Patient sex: M
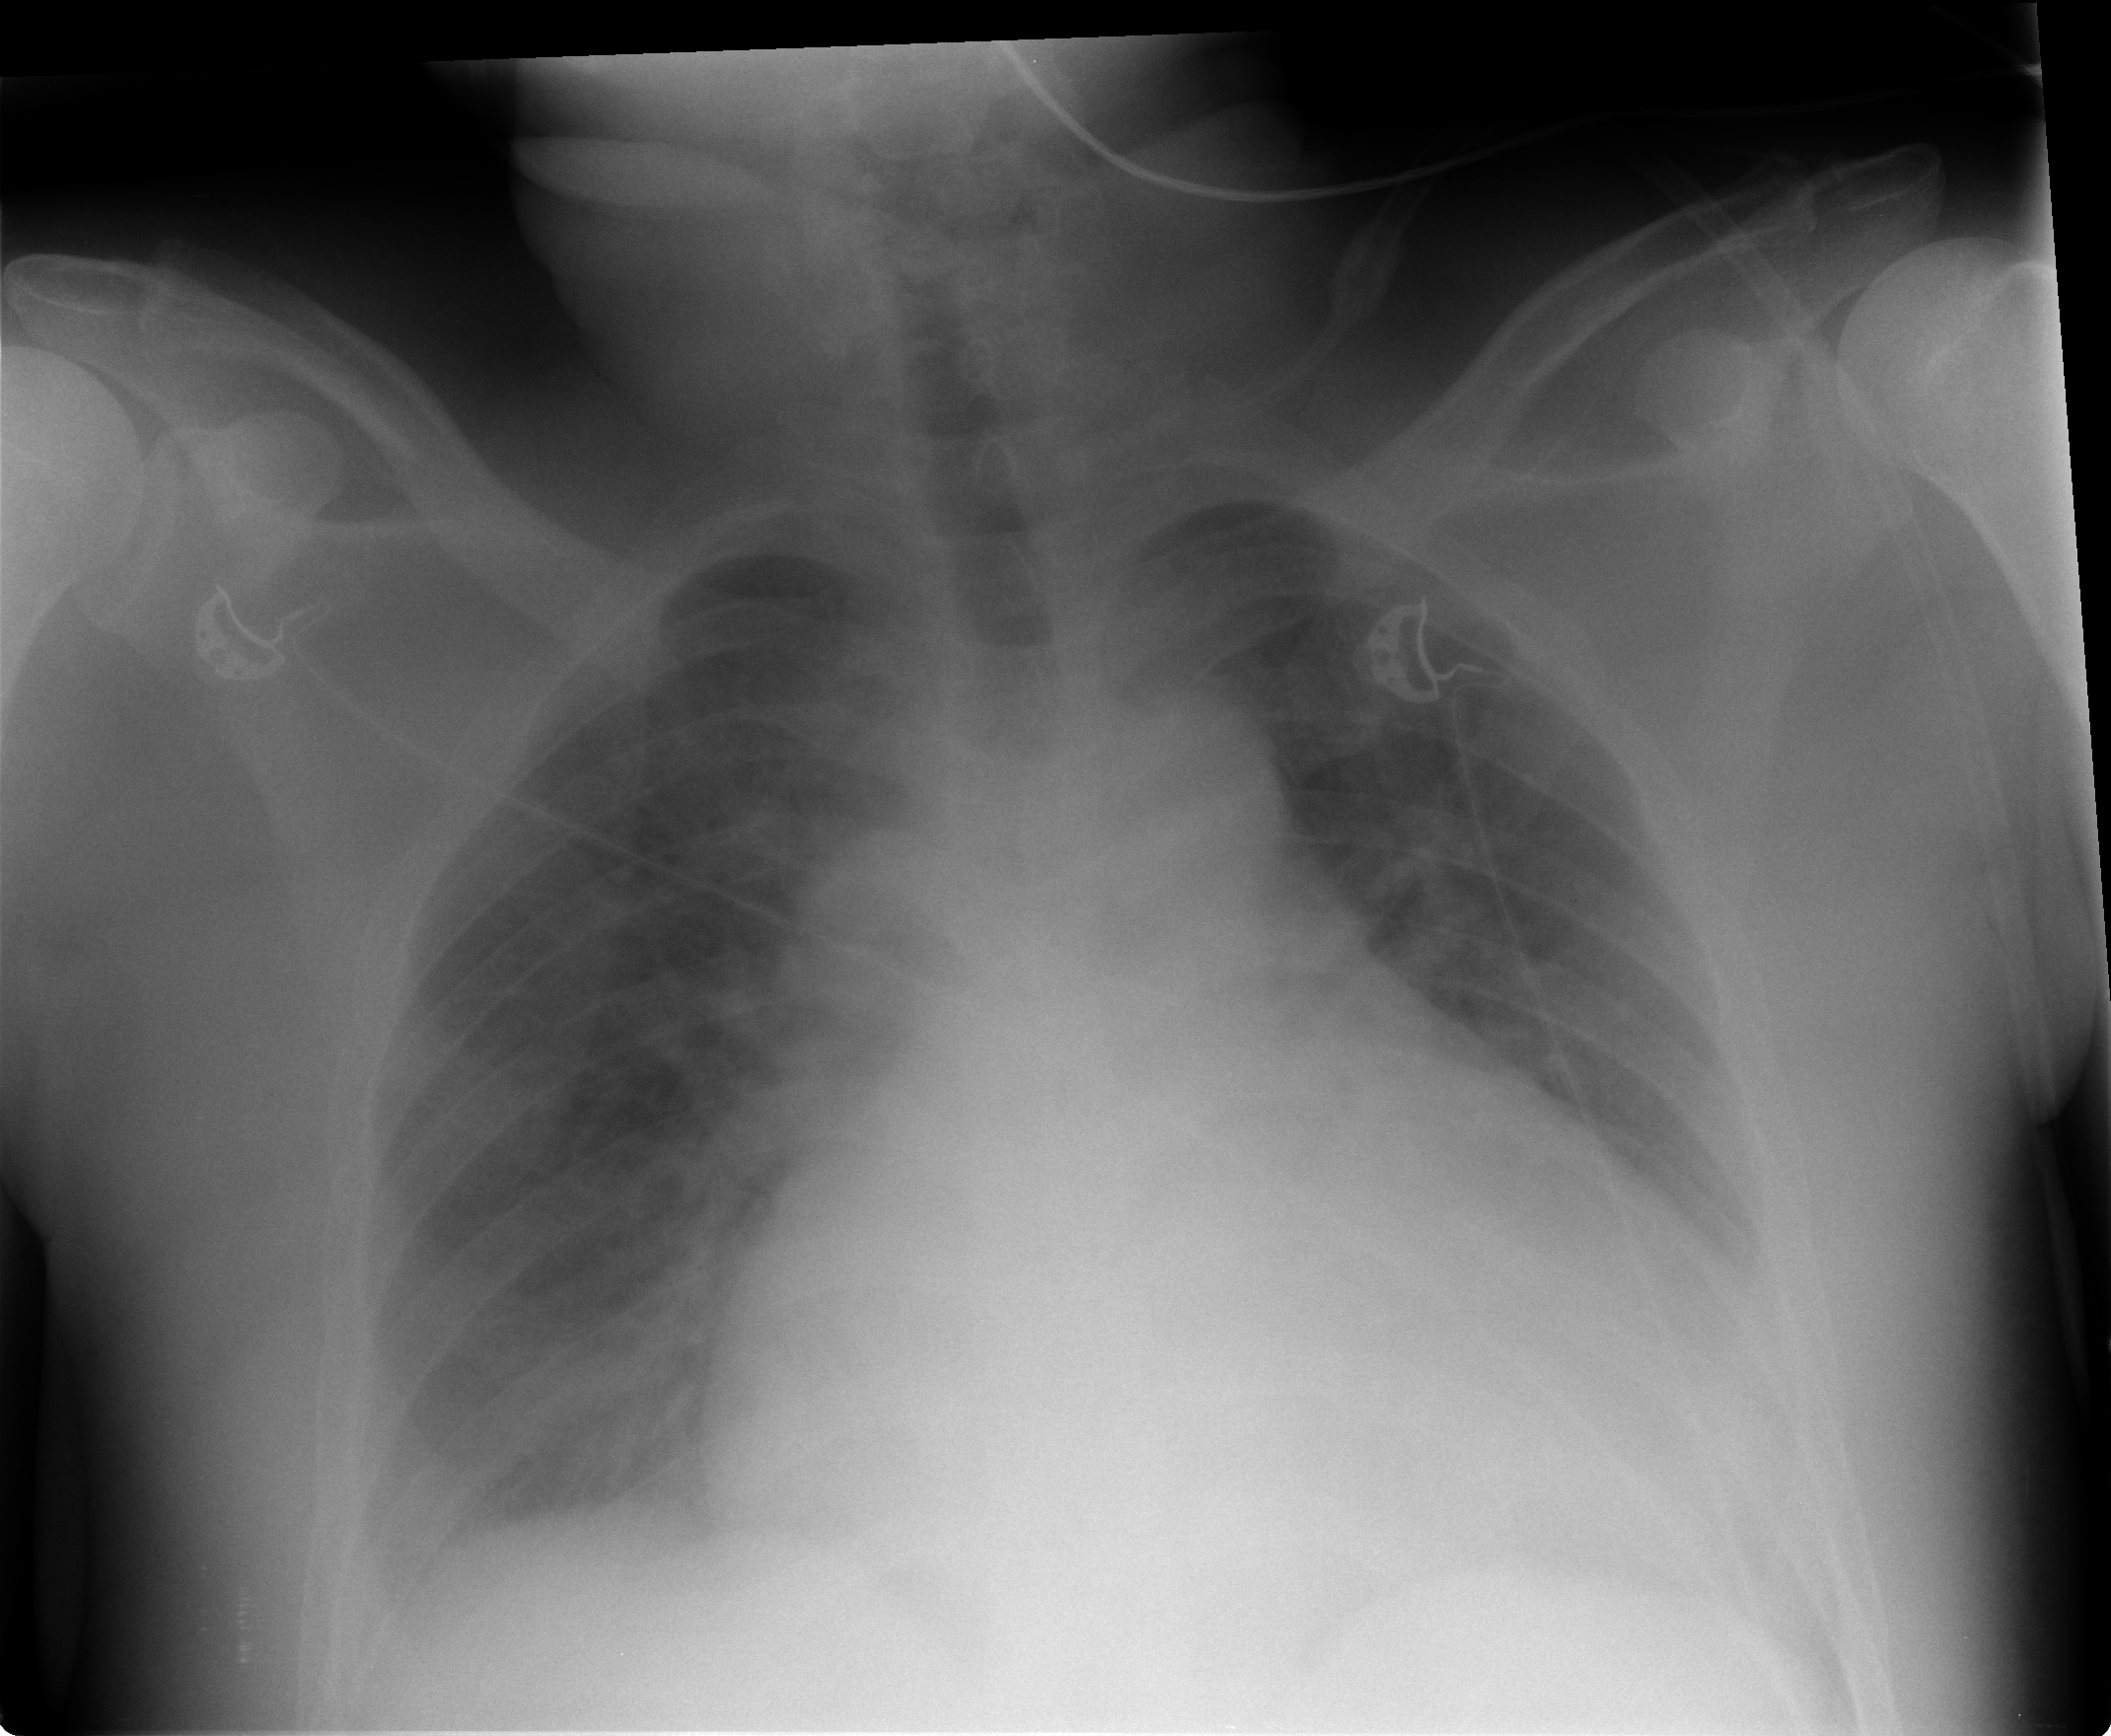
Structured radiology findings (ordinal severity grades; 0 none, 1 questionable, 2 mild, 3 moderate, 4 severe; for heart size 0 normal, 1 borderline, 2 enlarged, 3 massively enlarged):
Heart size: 3
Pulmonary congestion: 2
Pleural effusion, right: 2
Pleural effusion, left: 2
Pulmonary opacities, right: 2
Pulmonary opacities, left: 0
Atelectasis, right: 2
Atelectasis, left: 2